Aerial crown-view tile of a tropical tree (Barro Colorado Island, Panama), acquired 20241216:
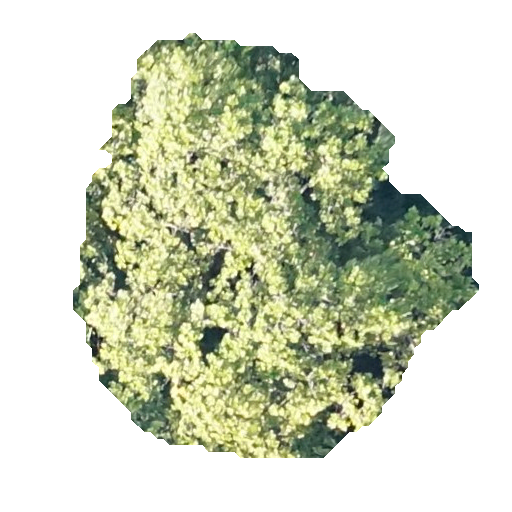
Species: Anacardium excelsum
GBIF accepted scientific name: Anacardium excelsum
Crown area: 172.026 m²